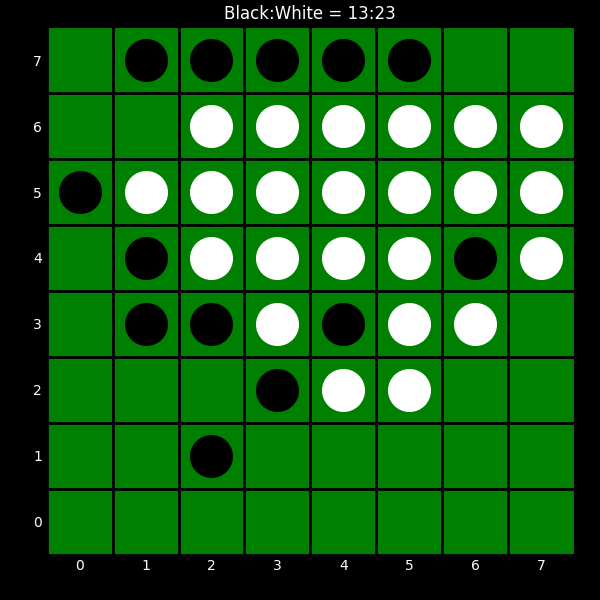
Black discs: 13
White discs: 23